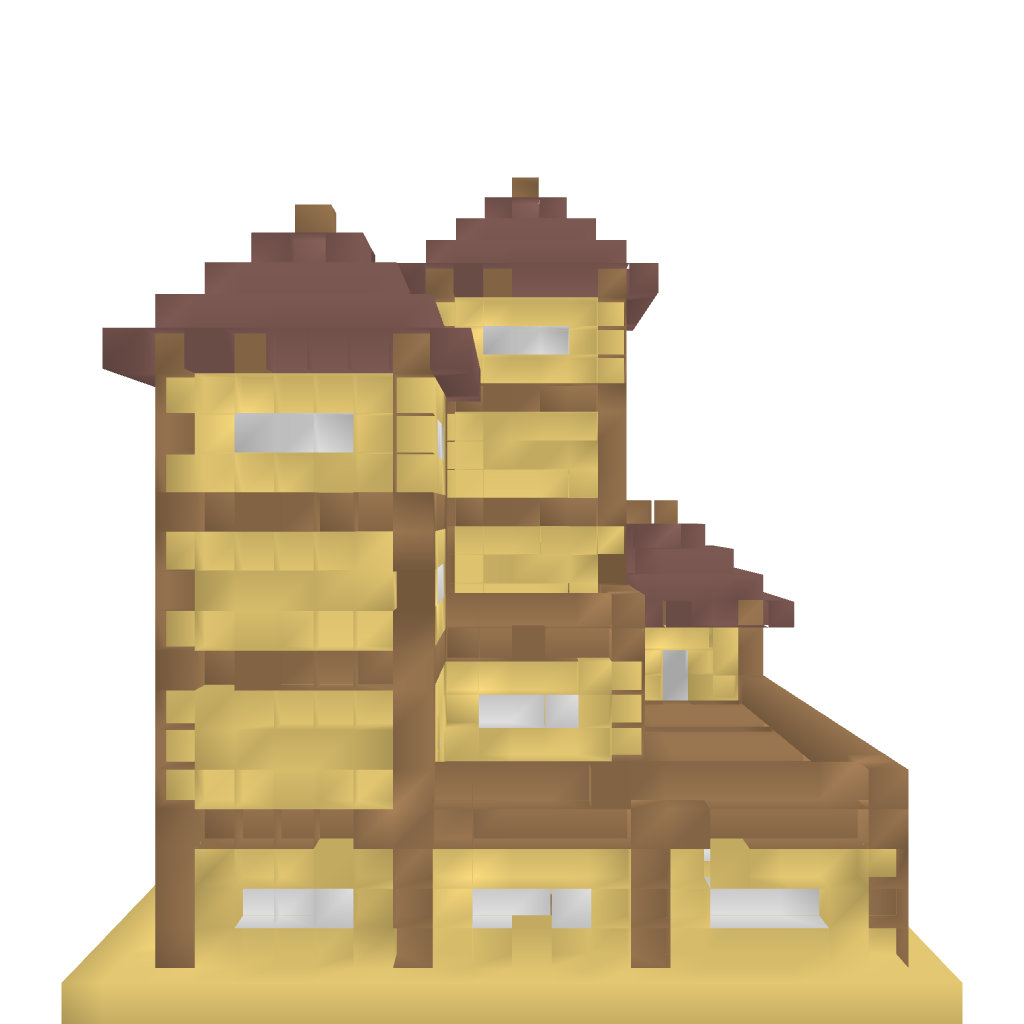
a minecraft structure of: Desert Mansion (Not Furnished) bad low quality